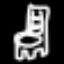
Label: chair